Question: I made a stacked bar chart, however the segments of the 3rd bar are in a different order; the segment that should be on the bottom is now on the top, see image:

When I change the order of the x axis, it does exactly the same with the 3rd bar. How can I solve this? Something wrong with the code?
'''
library('ggplot2')
bar <- ggplot(data.location, aes(Location, value, fill=variable))
bar + stat_summary(fun.y=mean, geom="bar", position="stack")+labs(x="Location", y="value", fill="variable")
'''
Added: output from dput(data.location)
'''
dput(data.location[data.location$Location %in% c('BRM', 'CG', 'DDO'),])
structure(list(Location = structure(c(2L, 3L, 5L, 2L, 3L, 5L,
2L, 3L, 5L, 2L, 3L, 5L), .Label = c("BA", "BRM", "CG", "CH",
"DDO", "DR", "FB", "GG", "GI", "GQS", "HC", "HS", "LL1", "LL2",
"MOW", "PP", "TP", "TR", "TRD", "WB"), class = "factor"), Zone = c(1L,
1L, 1L, 1L, 1L, 1L, 1L, 1L, 1L, 1L, 1L, 1L), variable = structure(c(1L,
1L, 1L, 2L, 2L, 2L, 3L, 3L, 3L, 4L, 4L, 4L), .Label = c("A", "B", "C", "D"
), class = "factor"), value = c(425.810194245673, 815.265455416096,
735.274721619422, 997.<PHONE>, <PHONE>79, <PHONE>45,
0, 177.692085889937, 173.266014794846, 406.498315338813, <PHONE>41,
234.<PHONE>)), .Names = c("Location", "Zone", "variable",
"value"), row.names = c(2L, 3L, 5L, 22L, 23L, 25L, 42L, 43L,
45L, 62L, 63L, 65L), class = "data.frame")
'''
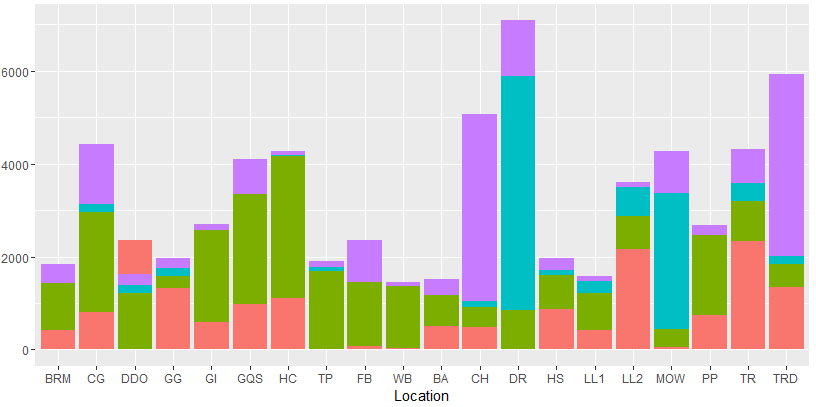
Answer: Using the following code, I get consistent order of the bars.
'''
ggplot(data.location,aes(Location,value,fill=variable,order=variable))+
geom_bar(stat="identity")
'''
<URL>